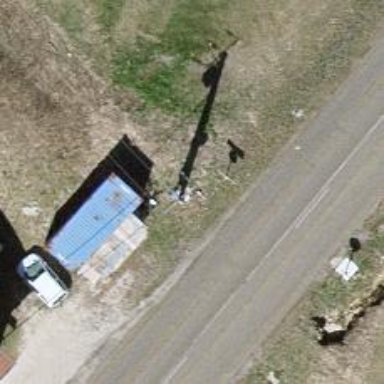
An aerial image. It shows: Minor power line with 3 cables.